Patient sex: M
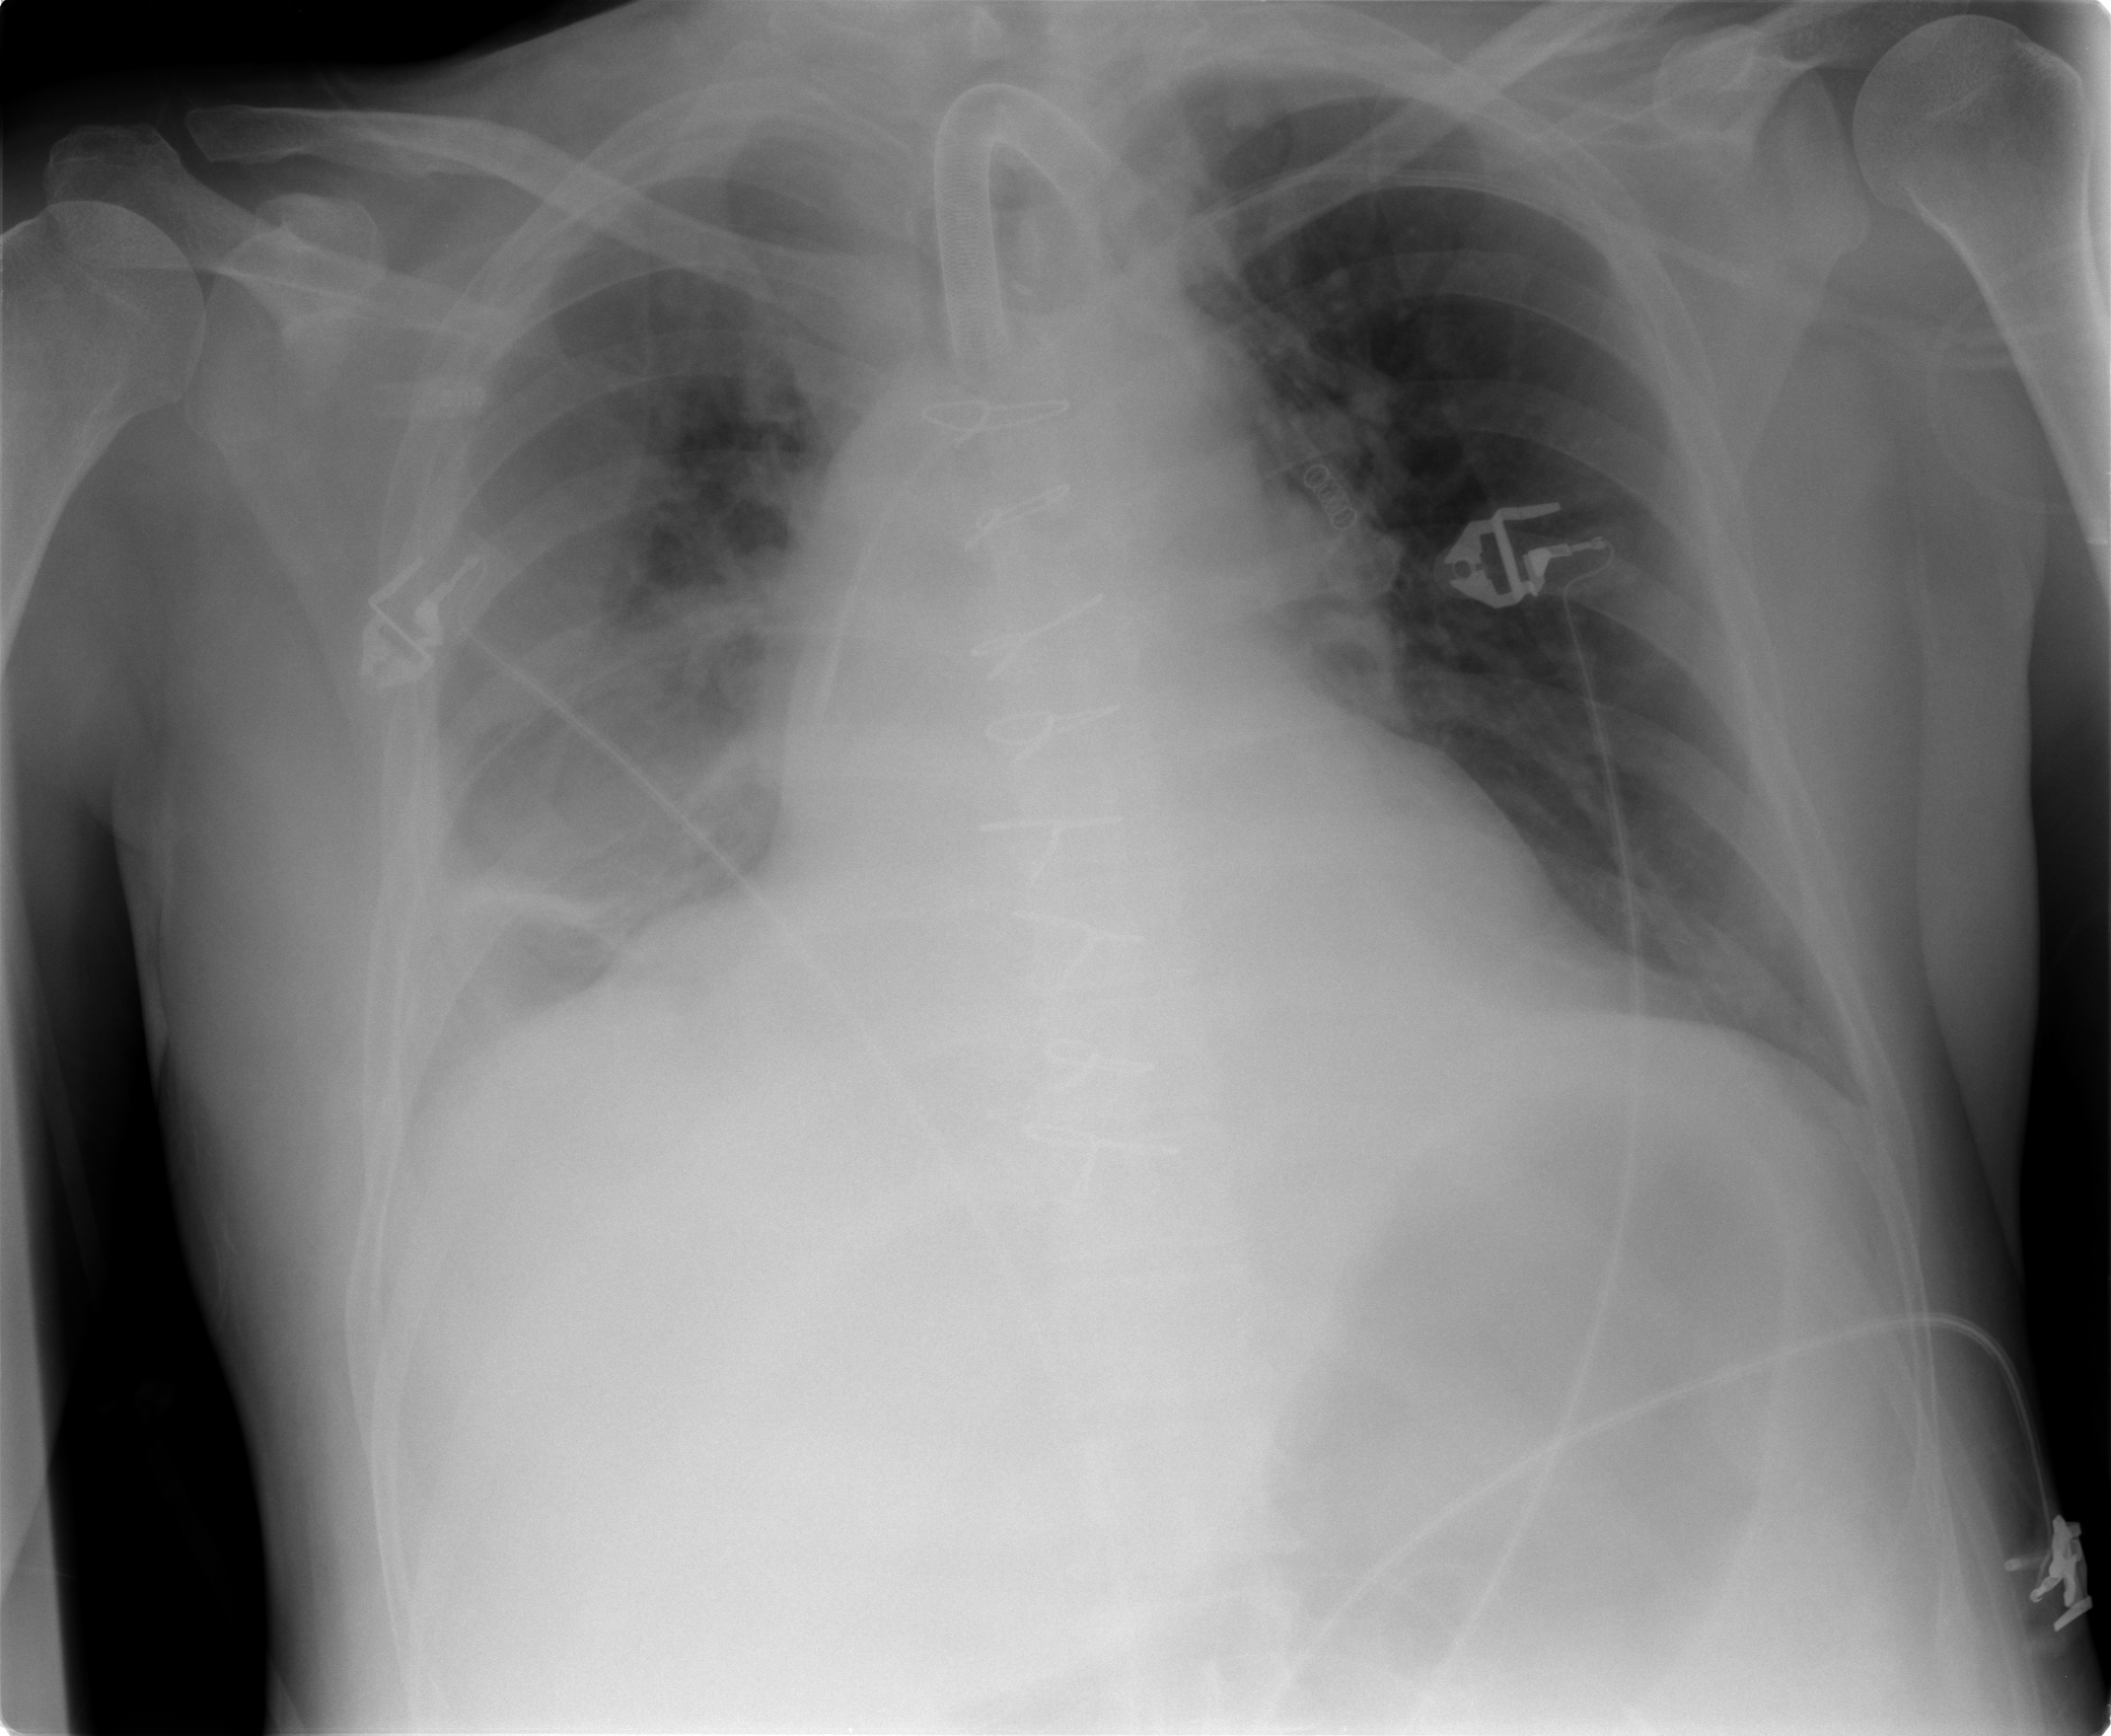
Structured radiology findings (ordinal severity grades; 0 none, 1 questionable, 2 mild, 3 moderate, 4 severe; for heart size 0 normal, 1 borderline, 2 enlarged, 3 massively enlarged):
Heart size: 0
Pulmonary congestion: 2
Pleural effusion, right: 2
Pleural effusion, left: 2
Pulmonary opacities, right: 2
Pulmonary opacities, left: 0
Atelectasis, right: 3
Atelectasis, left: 0